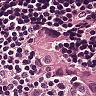
Metastatic tissue present: yes